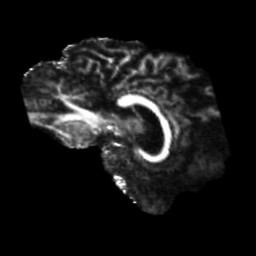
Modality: FA
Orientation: sagittal
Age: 63
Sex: male
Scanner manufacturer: siemens
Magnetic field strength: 3 T
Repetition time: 5.25 s
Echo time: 0.08 s